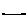
Label: line